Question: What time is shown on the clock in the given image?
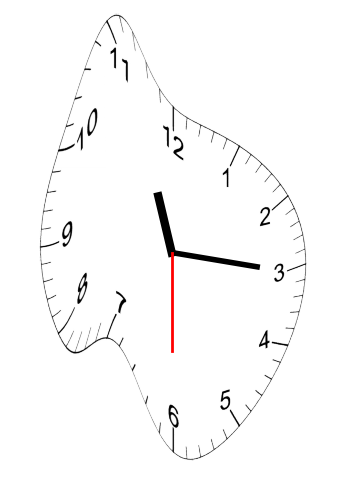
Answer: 11:15:30